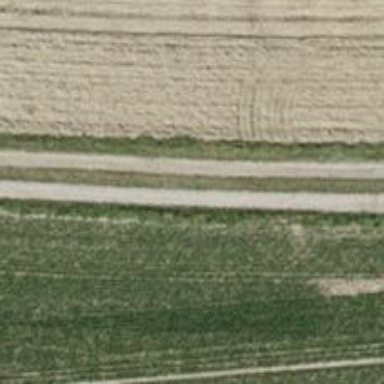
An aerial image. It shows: Gravel track with Grade 3 quality.